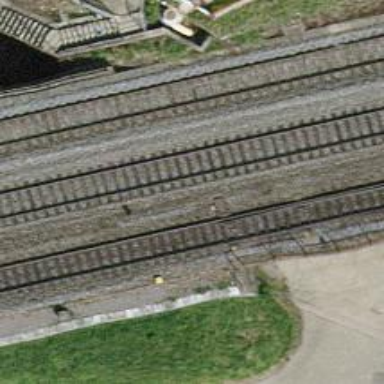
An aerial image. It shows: Single-track railway bridge with contact lines for electrification.